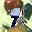
Label: 9